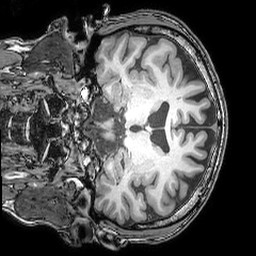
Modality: T1w
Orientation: coronal
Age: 41
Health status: ill
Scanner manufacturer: philips
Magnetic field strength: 3 T
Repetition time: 0.007 s
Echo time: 0.0035 s